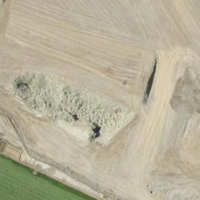
EUNIS habitat code: 56
Species observed at this site:
Chorthippus brunneus